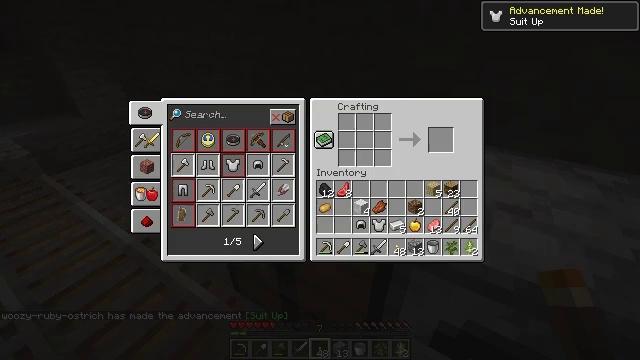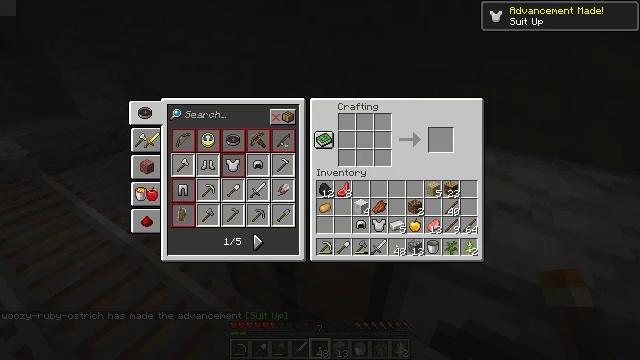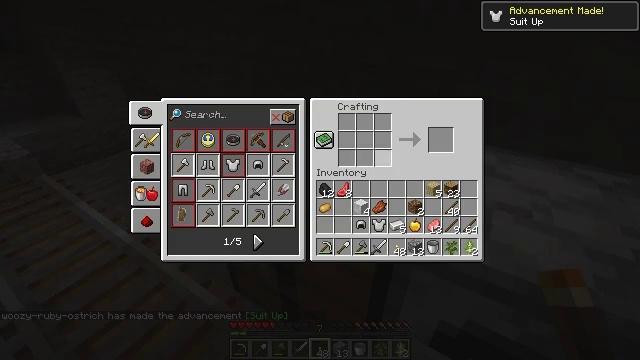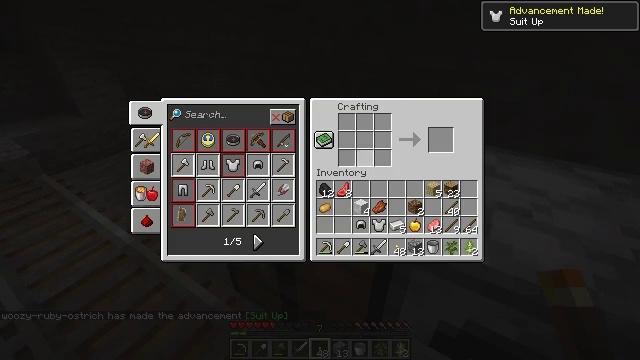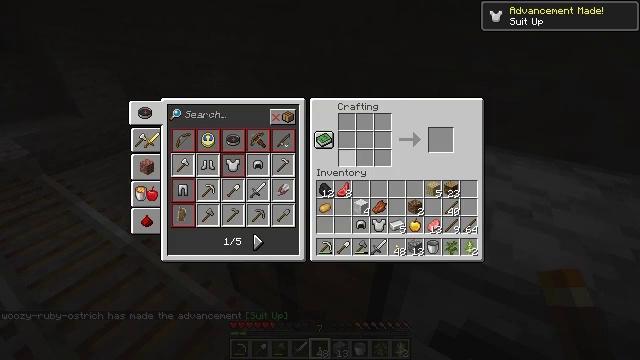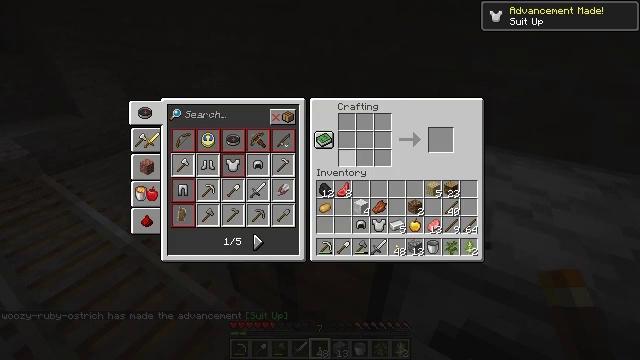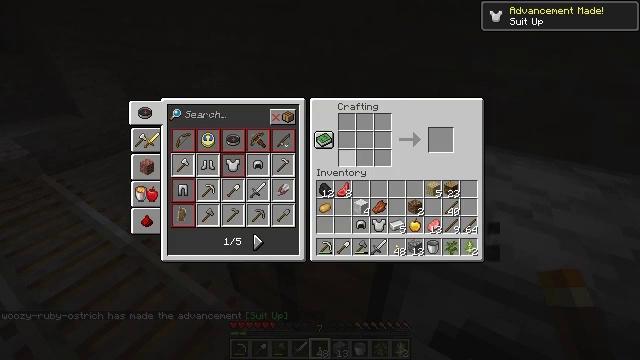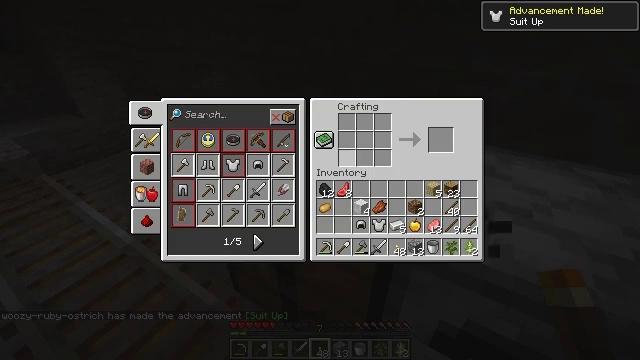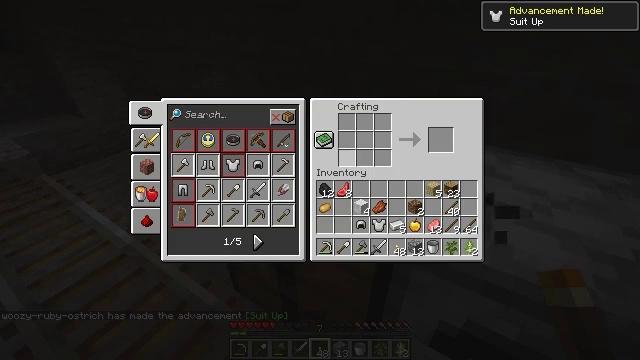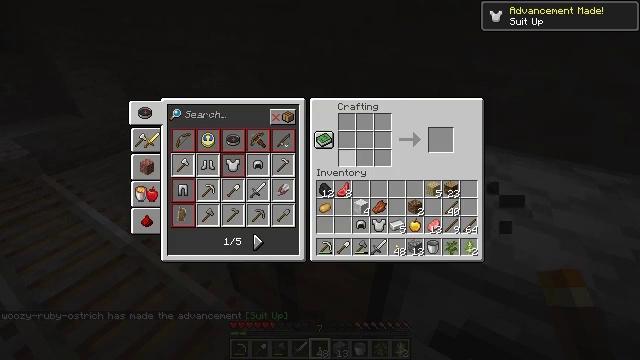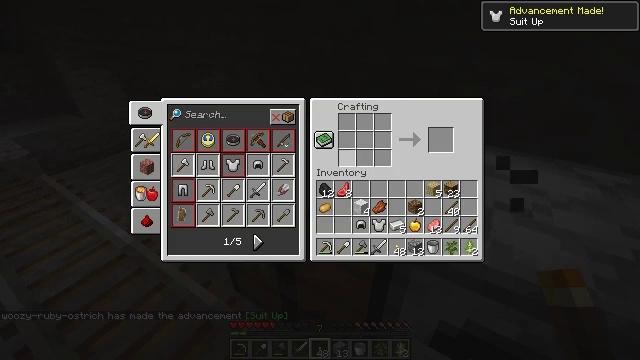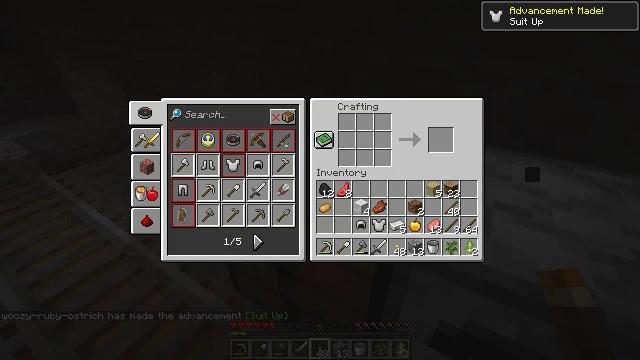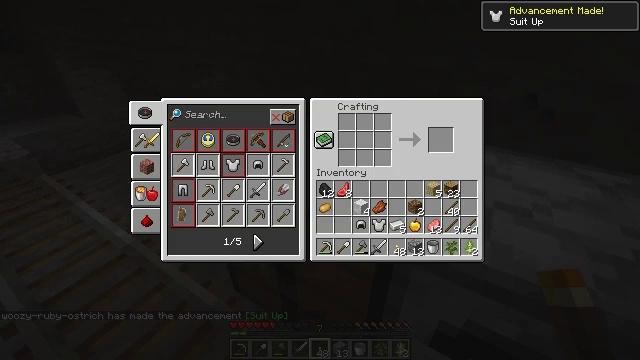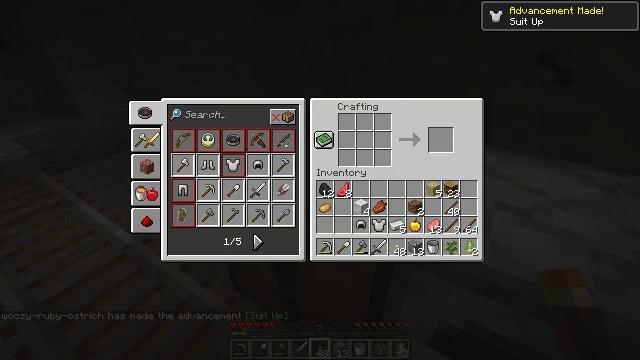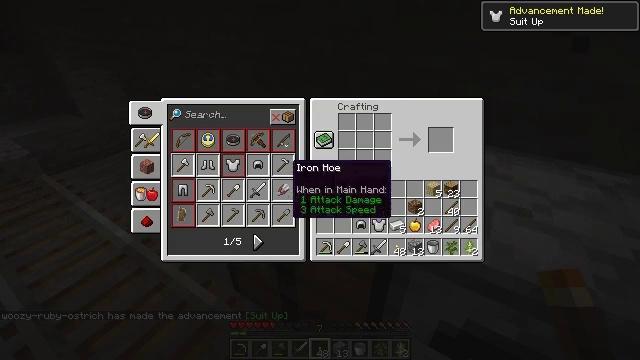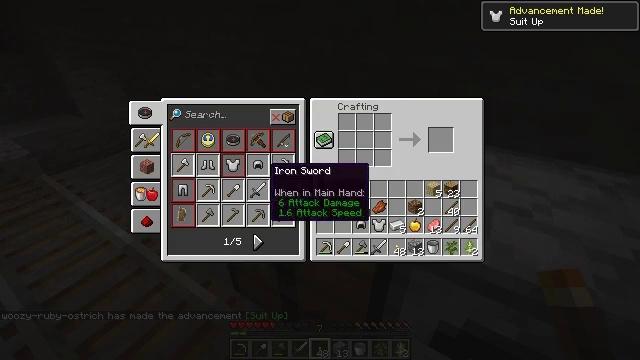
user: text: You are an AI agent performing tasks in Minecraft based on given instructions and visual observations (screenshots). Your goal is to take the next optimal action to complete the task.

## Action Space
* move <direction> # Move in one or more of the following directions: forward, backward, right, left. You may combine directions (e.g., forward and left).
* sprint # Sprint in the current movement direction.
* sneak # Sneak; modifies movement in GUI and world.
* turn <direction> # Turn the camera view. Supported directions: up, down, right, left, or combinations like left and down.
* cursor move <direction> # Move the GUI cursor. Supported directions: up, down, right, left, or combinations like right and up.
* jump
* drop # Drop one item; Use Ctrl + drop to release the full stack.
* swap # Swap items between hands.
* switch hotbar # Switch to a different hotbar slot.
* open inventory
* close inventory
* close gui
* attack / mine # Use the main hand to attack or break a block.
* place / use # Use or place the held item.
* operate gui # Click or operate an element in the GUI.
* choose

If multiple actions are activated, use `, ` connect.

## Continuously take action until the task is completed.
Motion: motion action
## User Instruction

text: Combine iron ingots to create iron boots.
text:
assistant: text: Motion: sneak, cursor move left and down, open gui
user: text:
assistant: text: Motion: cursor move left
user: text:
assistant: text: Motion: cursor move left
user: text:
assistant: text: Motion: no_op
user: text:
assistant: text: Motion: no_op
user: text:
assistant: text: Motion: no_op
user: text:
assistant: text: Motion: no_op
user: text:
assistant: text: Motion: no_op
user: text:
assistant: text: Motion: no_op
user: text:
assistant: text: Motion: no_op
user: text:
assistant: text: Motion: no_op
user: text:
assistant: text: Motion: cursor move left
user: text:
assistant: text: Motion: cursor move left
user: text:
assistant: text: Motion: cursor move left
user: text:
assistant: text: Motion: cursor move left
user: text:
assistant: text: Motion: cursor move left
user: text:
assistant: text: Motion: no_op
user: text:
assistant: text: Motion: no_op
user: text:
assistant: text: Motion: no_op
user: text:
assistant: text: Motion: cursor move left
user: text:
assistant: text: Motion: cursor move left
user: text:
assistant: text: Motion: cursor move left
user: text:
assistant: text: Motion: no_op
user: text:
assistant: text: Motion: no_op
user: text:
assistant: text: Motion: no_op
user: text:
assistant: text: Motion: no_op
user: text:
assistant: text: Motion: no_op
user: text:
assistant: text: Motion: no_op
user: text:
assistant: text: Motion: no_op
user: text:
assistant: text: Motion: no_op